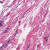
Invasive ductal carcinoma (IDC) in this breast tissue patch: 0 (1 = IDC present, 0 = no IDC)